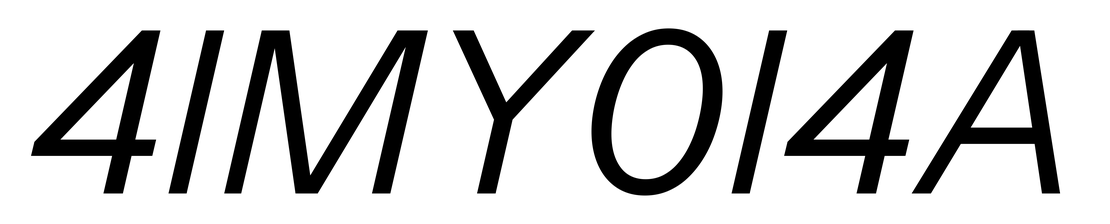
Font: InstrumentSans-Italic_Italic